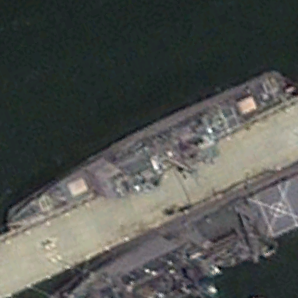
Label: cruiser